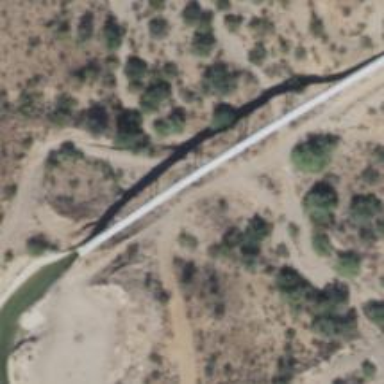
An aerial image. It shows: Bridge over canal.